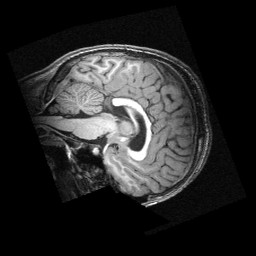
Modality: T1w
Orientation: sagittal
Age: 14
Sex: male
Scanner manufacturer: siemens
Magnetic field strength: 3 T
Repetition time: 2.3 s
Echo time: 0.00336 s